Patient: sex M, age 60
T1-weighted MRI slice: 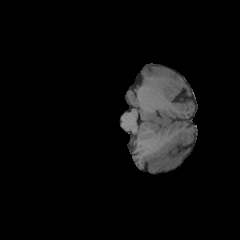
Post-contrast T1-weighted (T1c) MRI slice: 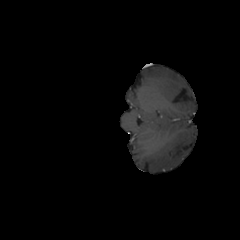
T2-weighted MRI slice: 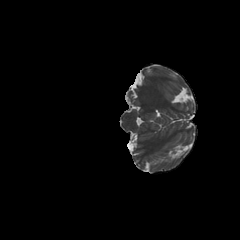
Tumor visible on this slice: no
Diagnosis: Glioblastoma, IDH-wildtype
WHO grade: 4